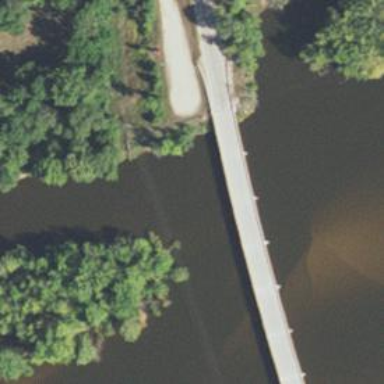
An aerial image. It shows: Secondary road with bridge.